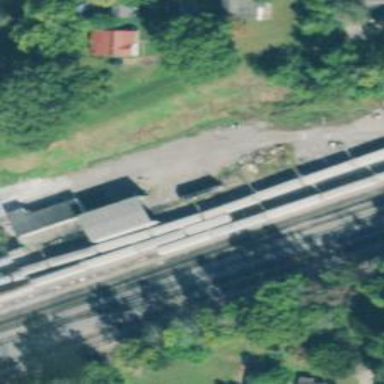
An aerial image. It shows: Abandoned railway.